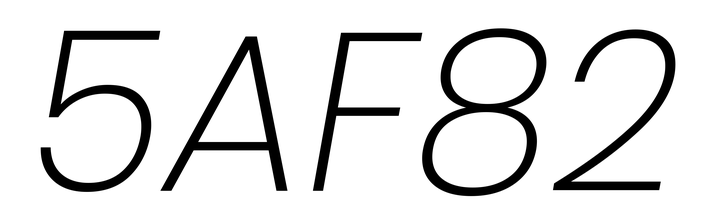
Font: Poppins-ExtraLightItalic